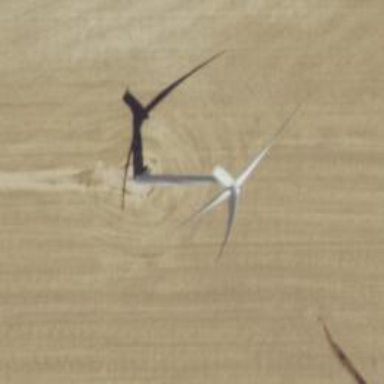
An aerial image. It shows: Wind generator using wind turbines of horizontal axis.